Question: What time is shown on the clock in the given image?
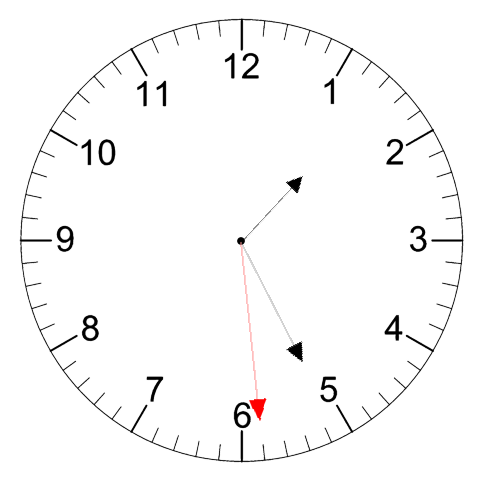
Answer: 01:25:29